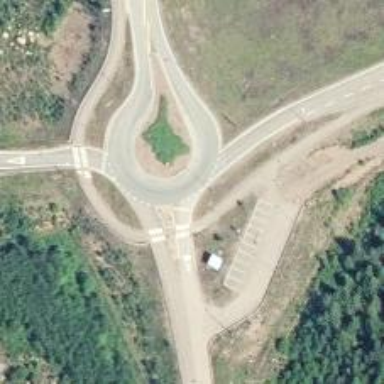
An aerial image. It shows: Tertiary road with asphalt surface leading to roundabout junction.